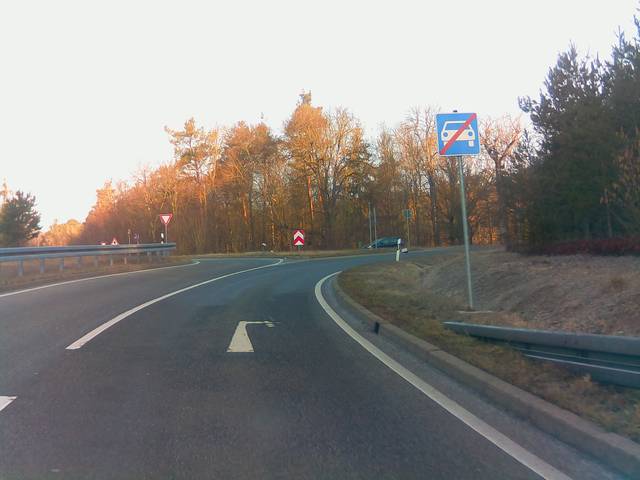
Region: Germany
Coordinates: 48.778, 9.091